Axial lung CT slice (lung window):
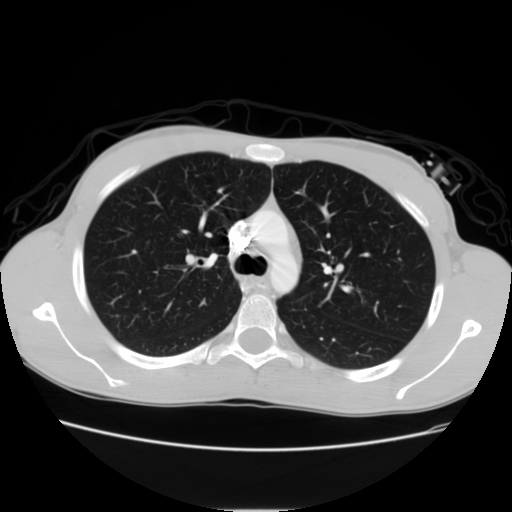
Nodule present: no